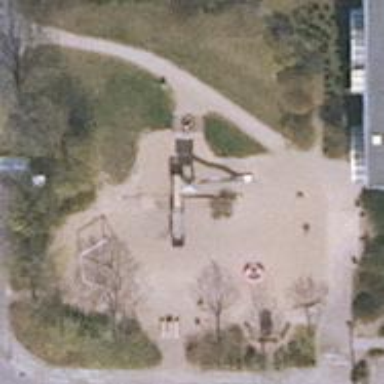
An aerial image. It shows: Lovely park for leisure and relaxation.